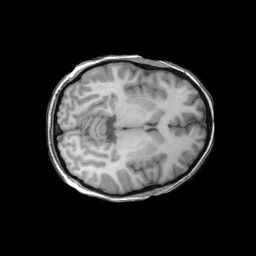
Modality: T1w
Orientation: axial
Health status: ill
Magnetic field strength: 3 T